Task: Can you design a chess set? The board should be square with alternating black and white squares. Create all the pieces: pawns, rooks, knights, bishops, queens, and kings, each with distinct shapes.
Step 5406:
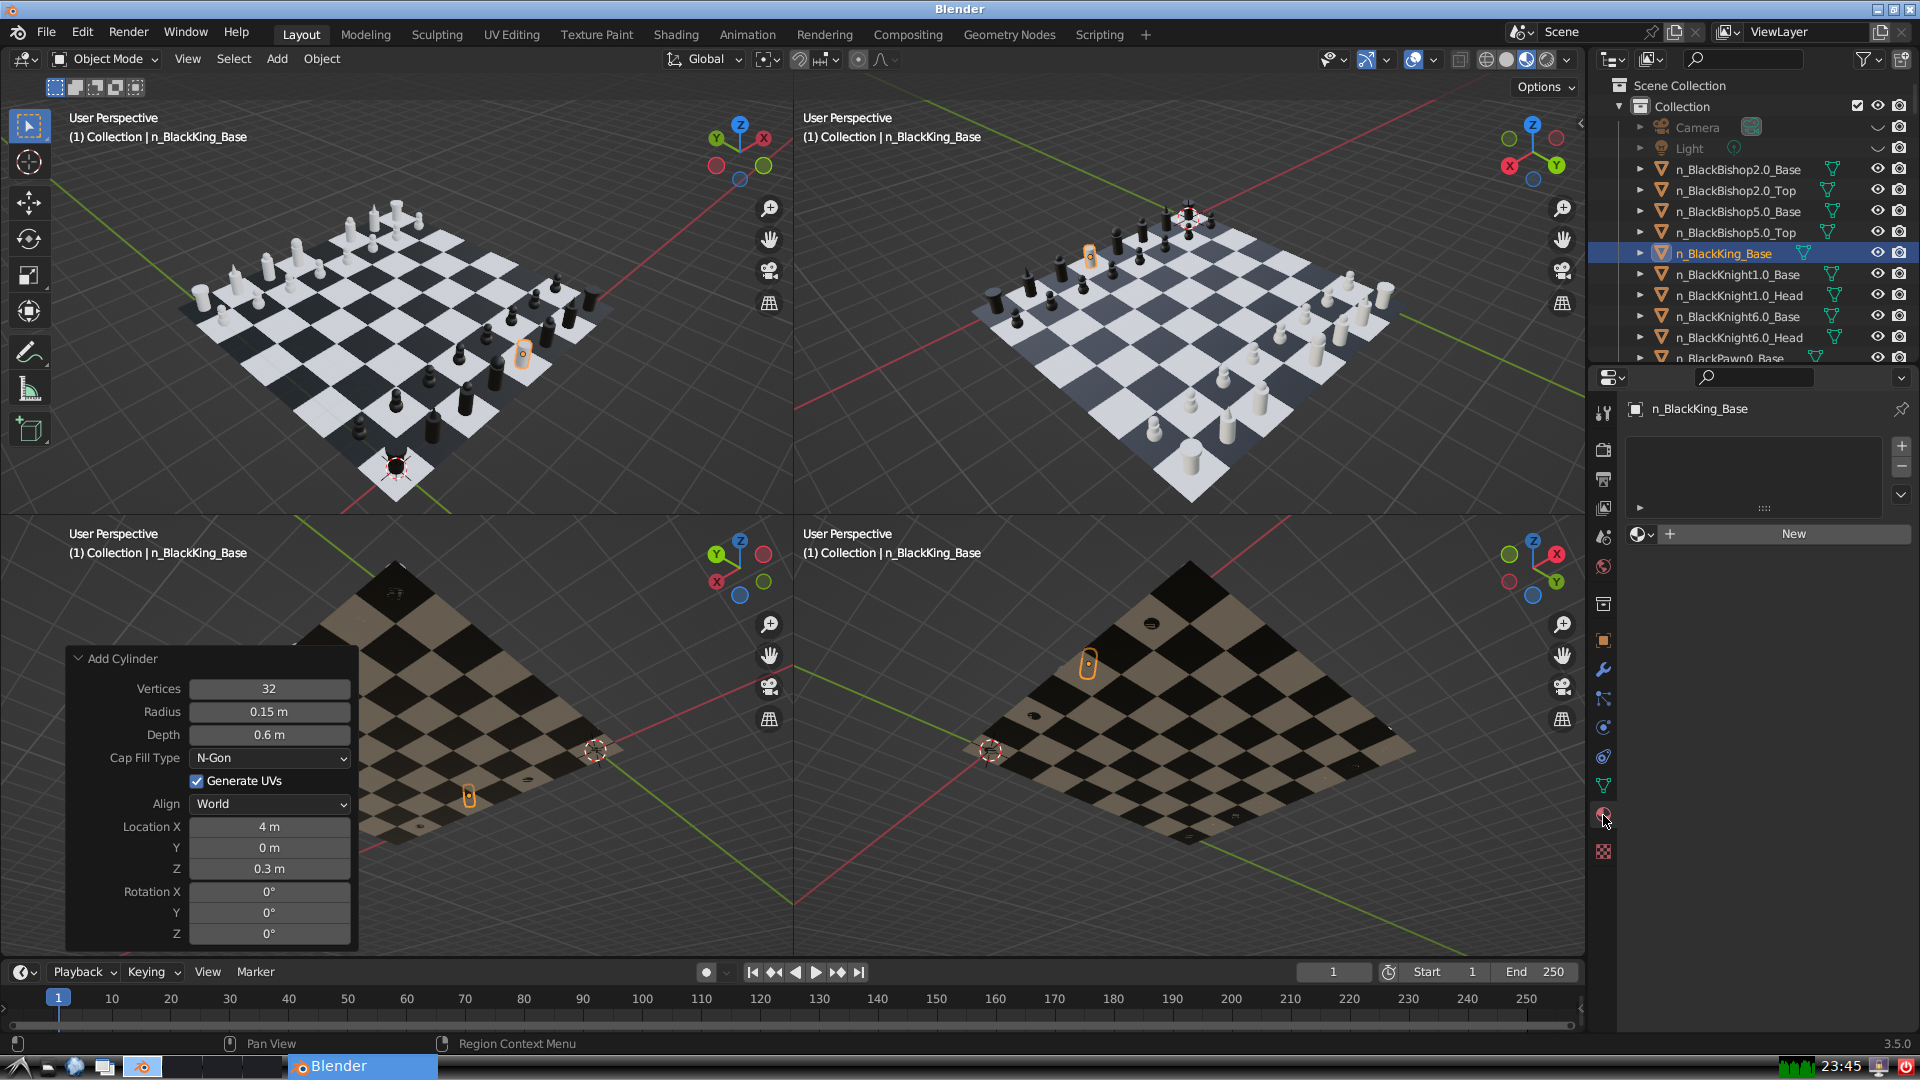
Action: {"mouse_move": [1636, 534]}